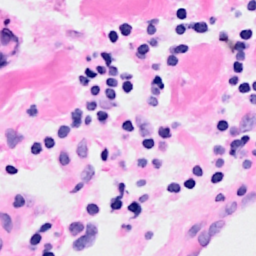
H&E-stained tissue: Breast